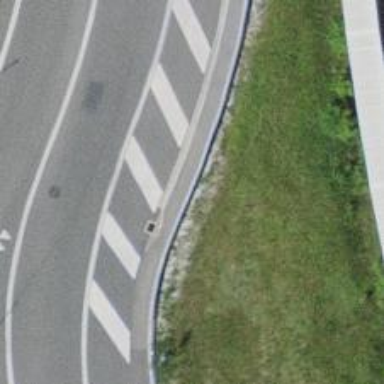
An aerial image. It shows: Guard rail.